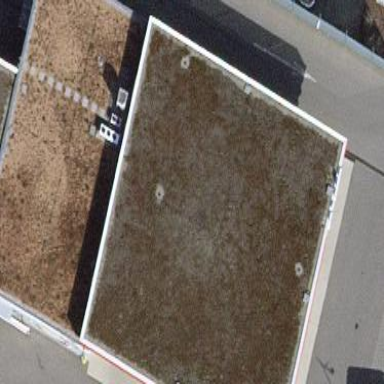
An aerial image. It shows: Building housing fuel station.